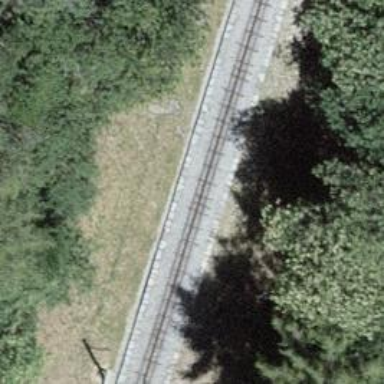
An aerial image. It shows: Narrow gauge railway with electrified contact lines.